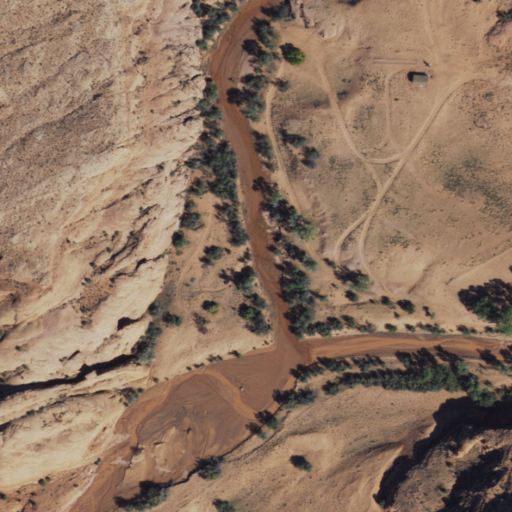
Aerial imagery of valley in Arizona named Jayi Canyon containing shrub and open development